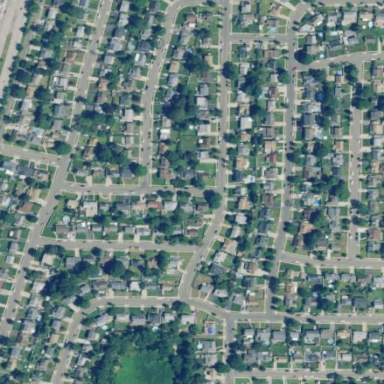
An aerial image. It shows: Residential area consisting of single-family homes.